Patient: sex M, age 74
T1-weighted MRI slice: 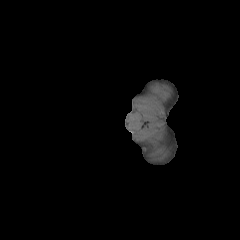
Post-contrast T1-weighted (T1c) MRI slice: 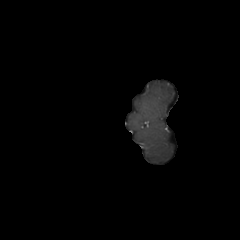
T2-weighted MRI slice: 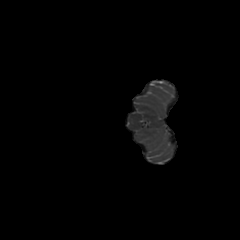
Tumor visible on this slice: no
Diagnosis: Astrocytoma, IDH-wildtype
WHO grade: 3